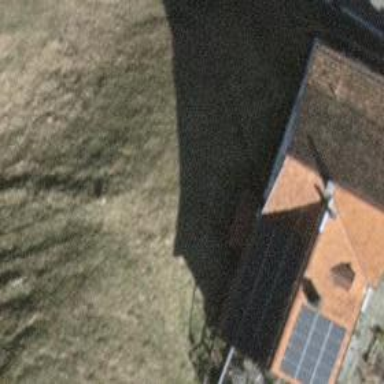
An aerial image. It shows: Simple and straightforward house.